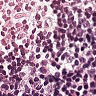
Metastatic tissue present: yes